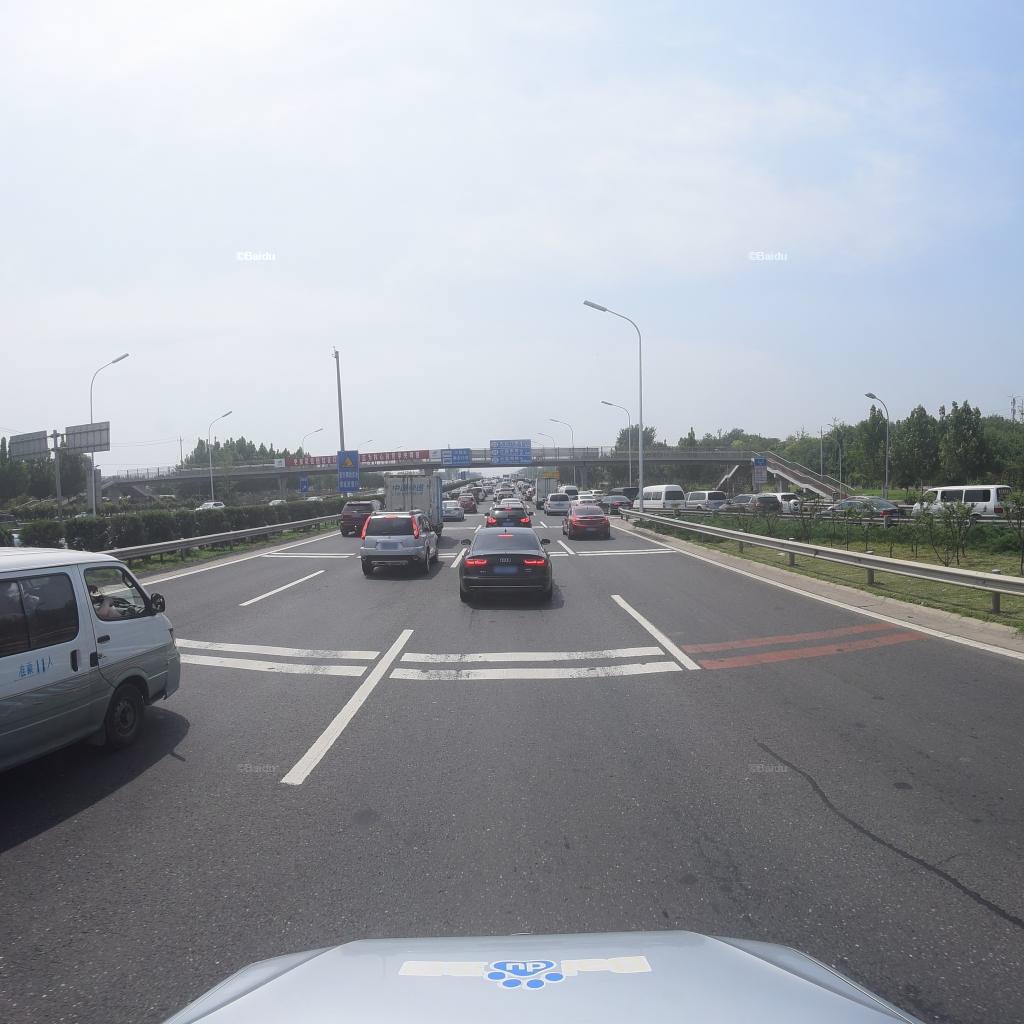
Region: Fengtai
Road damage annotations: longitudinal patch